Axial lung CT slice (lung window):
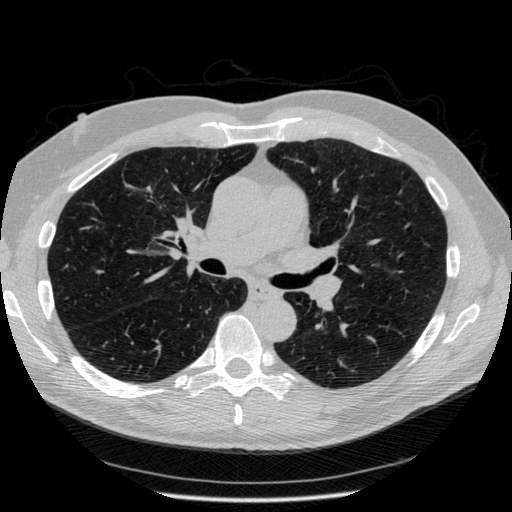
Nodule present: no